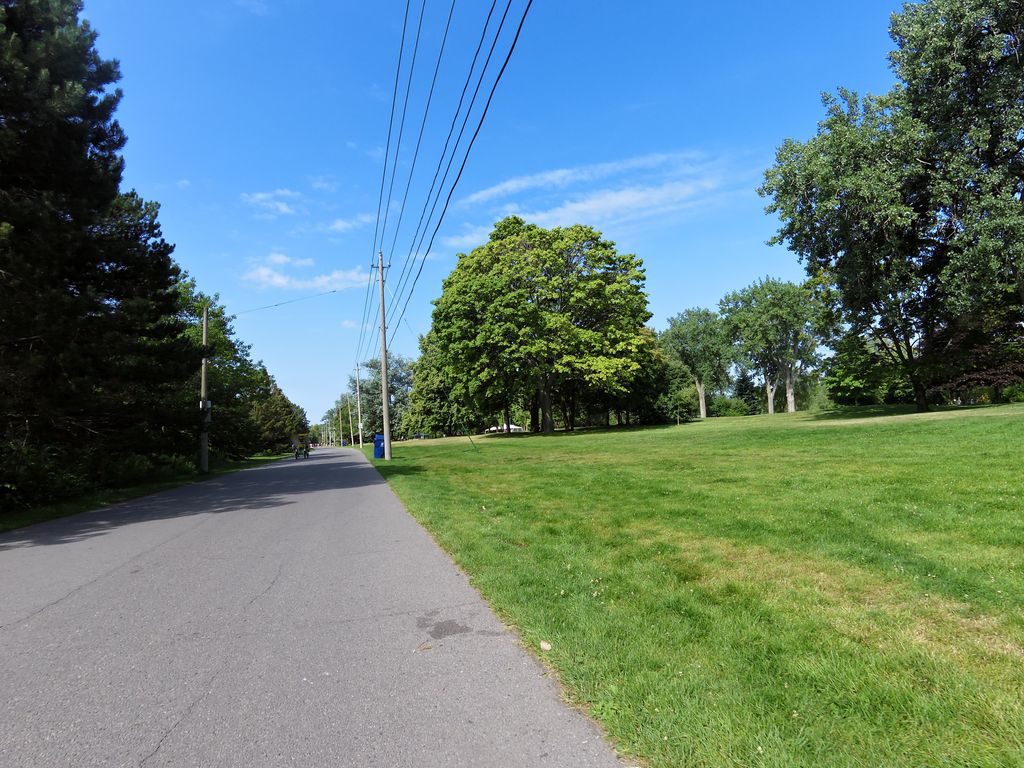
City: toronto